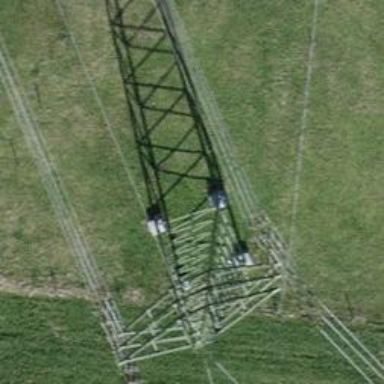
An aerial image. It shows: Three cables of power line.